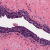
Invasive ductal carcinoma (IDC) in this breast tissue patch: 0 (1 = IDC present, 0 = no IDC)